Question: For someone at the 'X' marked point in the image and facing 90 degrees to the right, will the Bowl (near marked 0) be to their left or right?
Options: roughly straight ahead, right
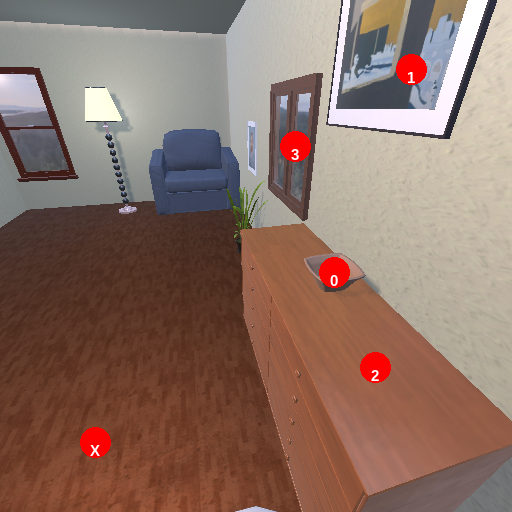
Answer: roughly straight ahead